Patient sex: F
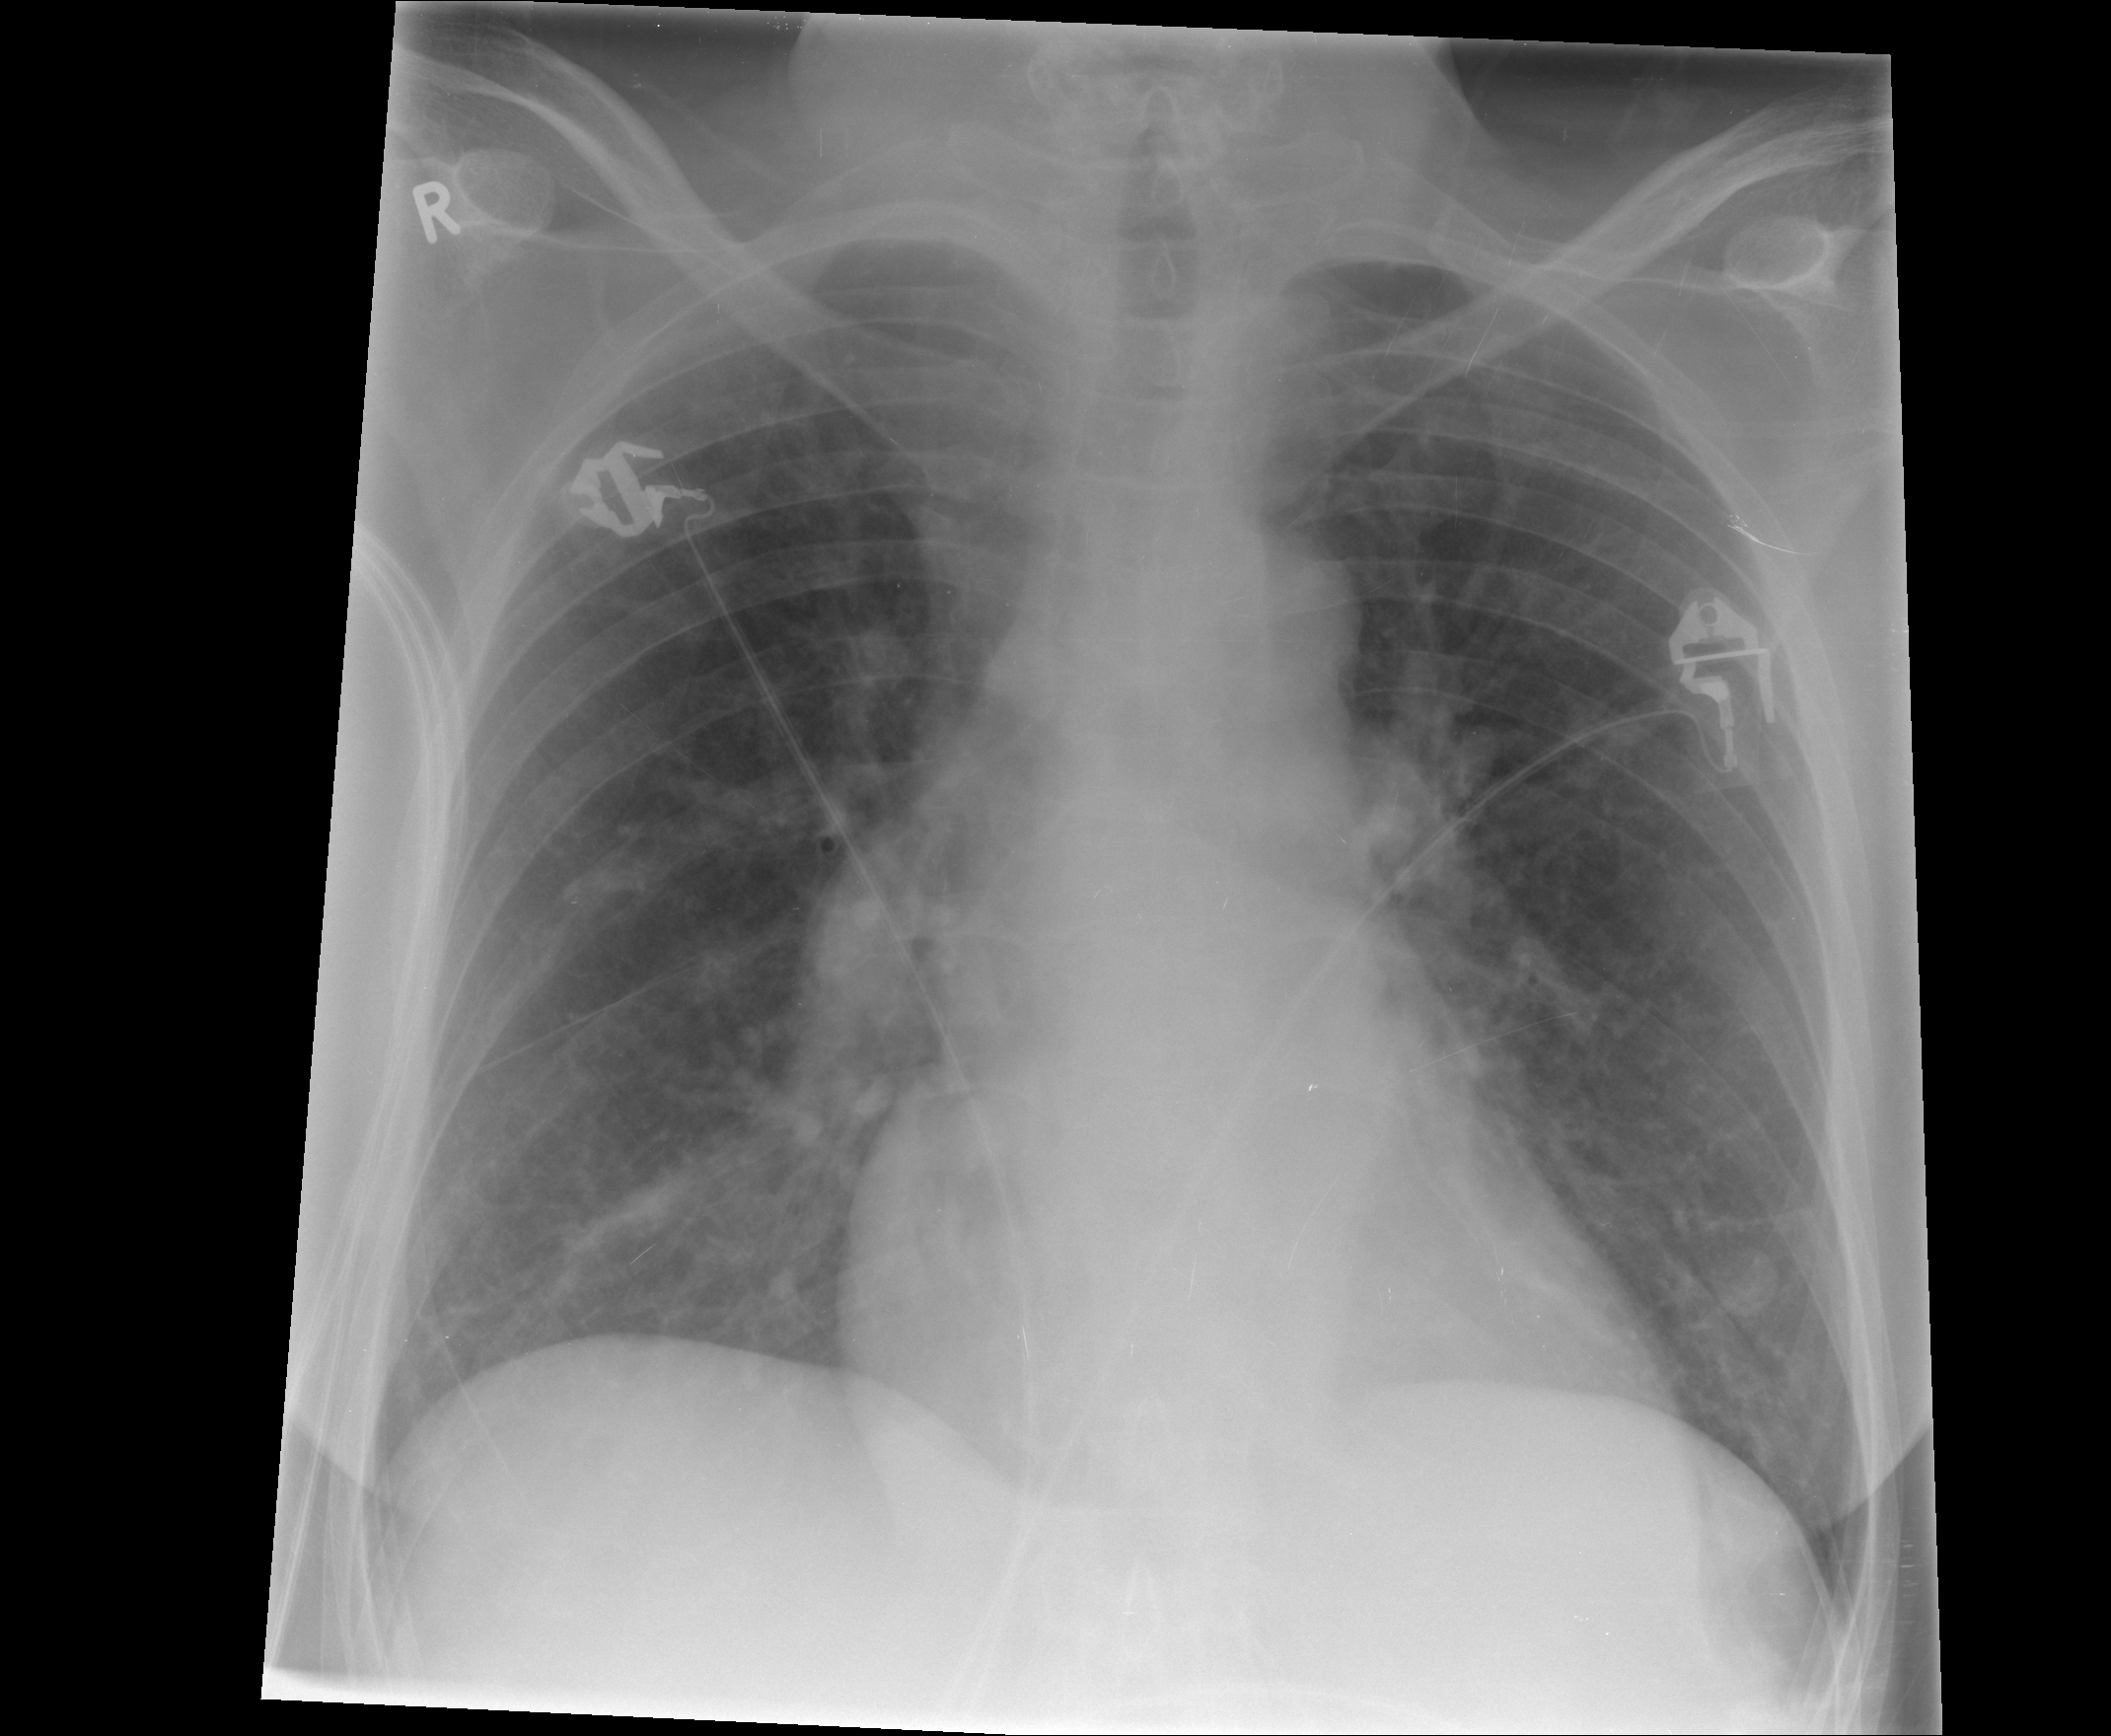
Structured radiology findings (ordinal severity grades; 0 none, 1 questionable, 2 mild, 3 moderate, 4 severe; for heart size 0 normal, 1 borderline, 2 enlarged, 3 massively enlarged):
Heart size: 0
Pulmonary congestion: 1
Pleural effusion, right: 0
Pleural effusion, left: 0
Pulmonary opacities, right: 1
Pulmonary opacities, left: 0
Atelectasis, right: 2
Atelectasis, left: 1